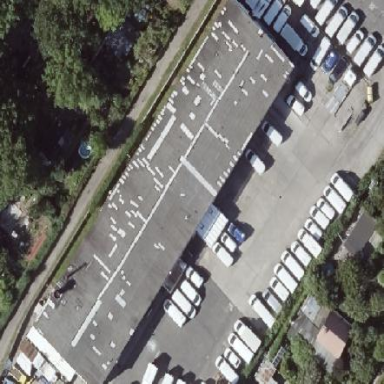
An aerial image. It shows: Commercial building with gabled roof.